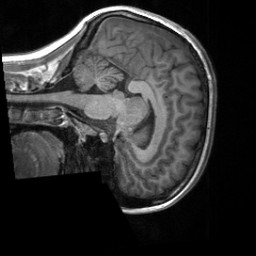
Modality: T1w
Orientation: sagittal
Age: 19
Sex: female
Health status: healthy
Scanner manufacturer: siemens
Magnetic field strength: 3 T
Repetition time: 2 s
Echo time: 0.00232 s